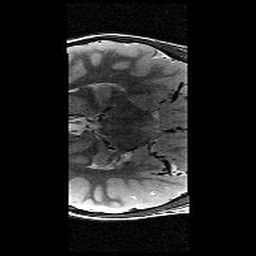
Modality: T2w
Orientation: axial
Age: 9
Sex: female
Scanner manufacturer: siemens
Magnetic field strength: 3 T
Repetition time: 9.23 s
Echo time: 0.067 s